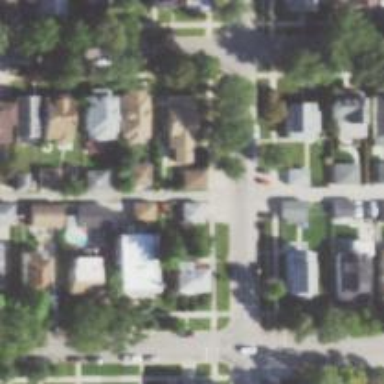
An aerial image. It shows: Alley classified as service road.